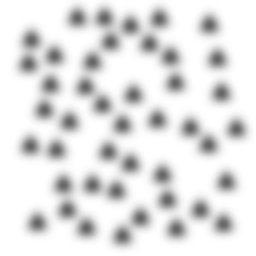
Squares: 0
Triangles: 44
Stars: 0
Total shapes: 44